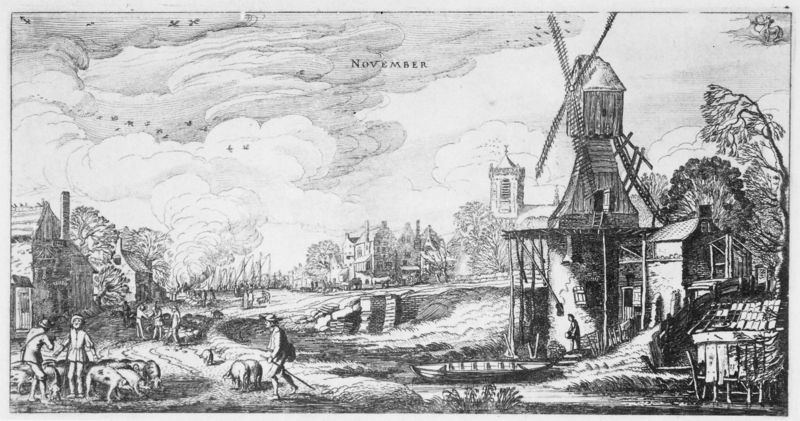
Titel: Die zwölf Monate mit Sternzeichen II
Künstler: Jan van de Velde
Schlagwörter: feuer, himmel, wasser, wolken, bäume, fluss, landschaft, menschen, hut, zeichnung, gebäude, hunde, tiere, mensch, steine, häuser, mühle, vögel, wind, windmühle, kirche, rauch, bauern, boot, schornstein, stock, ort, stab, acker, dorf, schweine, sturm, wetter, bretter, rinder, schaf, schwein, wanderer, landwirtschaft, mehl, november, agrar, viehzucht